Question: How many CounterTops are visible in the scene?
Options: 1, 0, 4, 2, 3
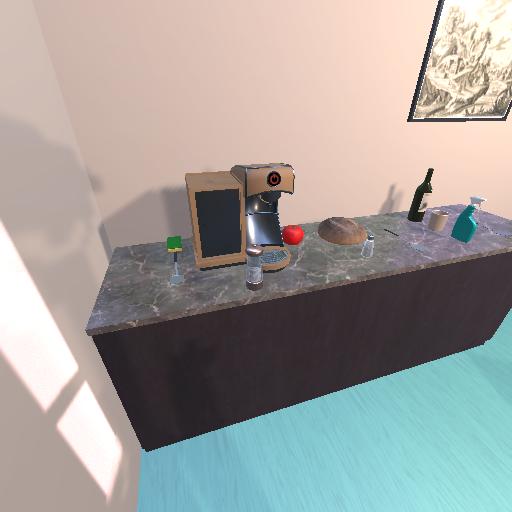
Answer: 1